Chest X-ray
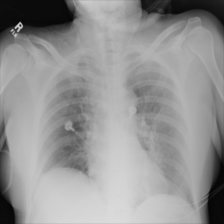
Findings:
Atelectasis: positive
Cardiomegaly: negative
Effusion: negative
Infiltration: positive
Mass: negative
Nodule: negative
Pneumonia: negative
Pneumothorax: negative
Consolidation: negative
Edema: negative
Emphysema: negative
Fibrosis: negative
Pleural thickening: negative
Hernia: negative